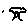
Label: tree